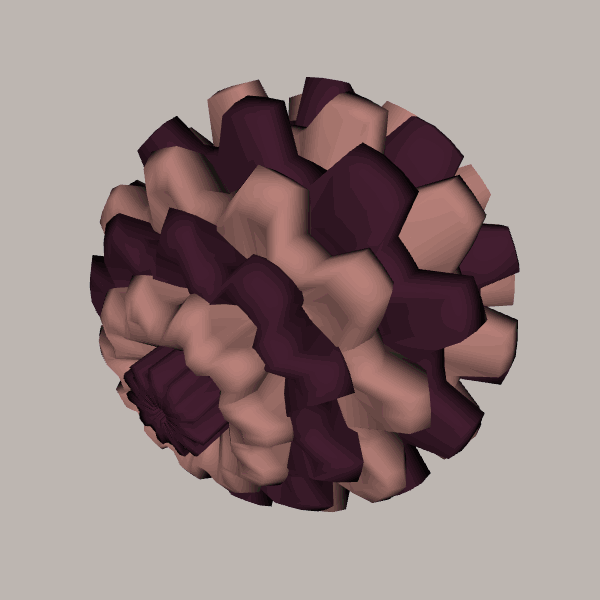
Background: light